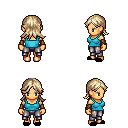
a pixel art fantasy rpg character, female body template, human, tanned skin, teal pirate shirt, metal pants, white blonde loose hair, cloth bracers, black slippers, four views (front, back, left, right), 2x2 character sprite sheet, small pixel art, hard edges, no anti-aliasing